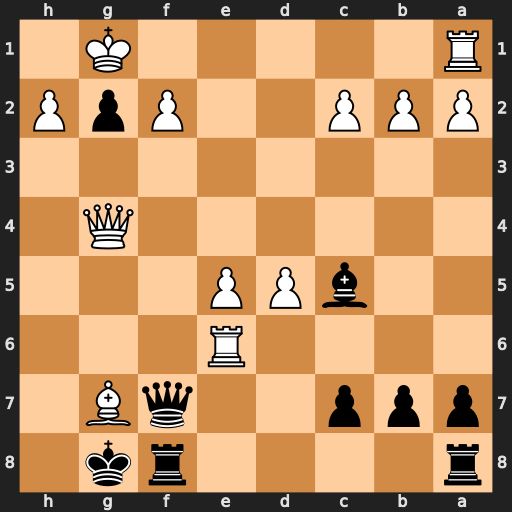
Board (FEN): r4rk1/ppp2qB1/4R3/2bPP3/6Q1/8/PPP2PpP/R5K1
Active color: b
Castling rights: -
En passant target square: -
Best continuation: Qxf2#